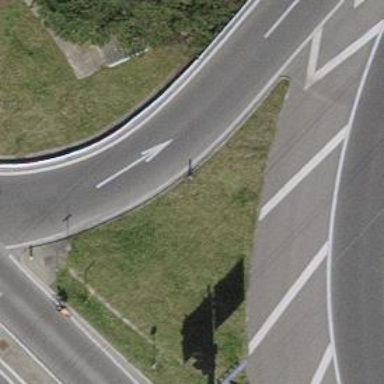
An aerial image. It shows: Primary link road with asphalt surface.